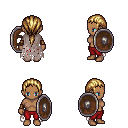
a pixel art fantasy rpg character, female body template, human, dark skin, gray tattered cape, red pants, blonde ponytail hairstyle, cloth bracers, shield, four views (front, back, left, right), 2x2 character sprite sheet, small pixel art, hard edges, no anti-aliasing